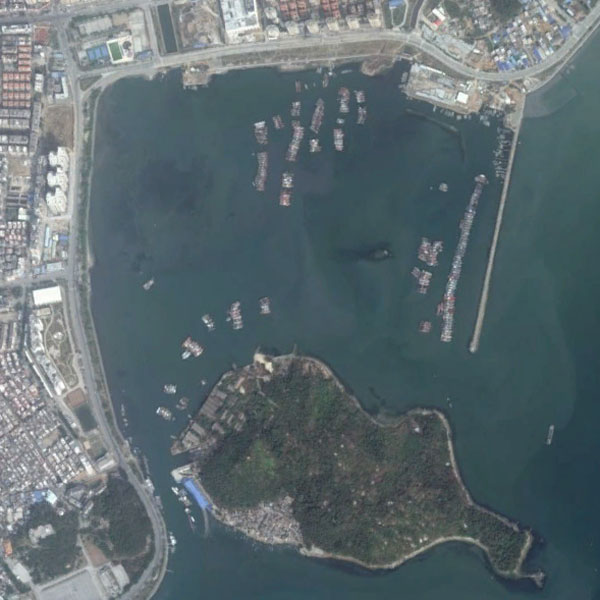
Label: Port